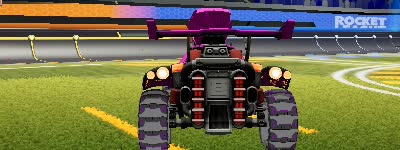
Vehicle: octane